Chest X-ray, PA view. Patient: 53 years old, sex M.
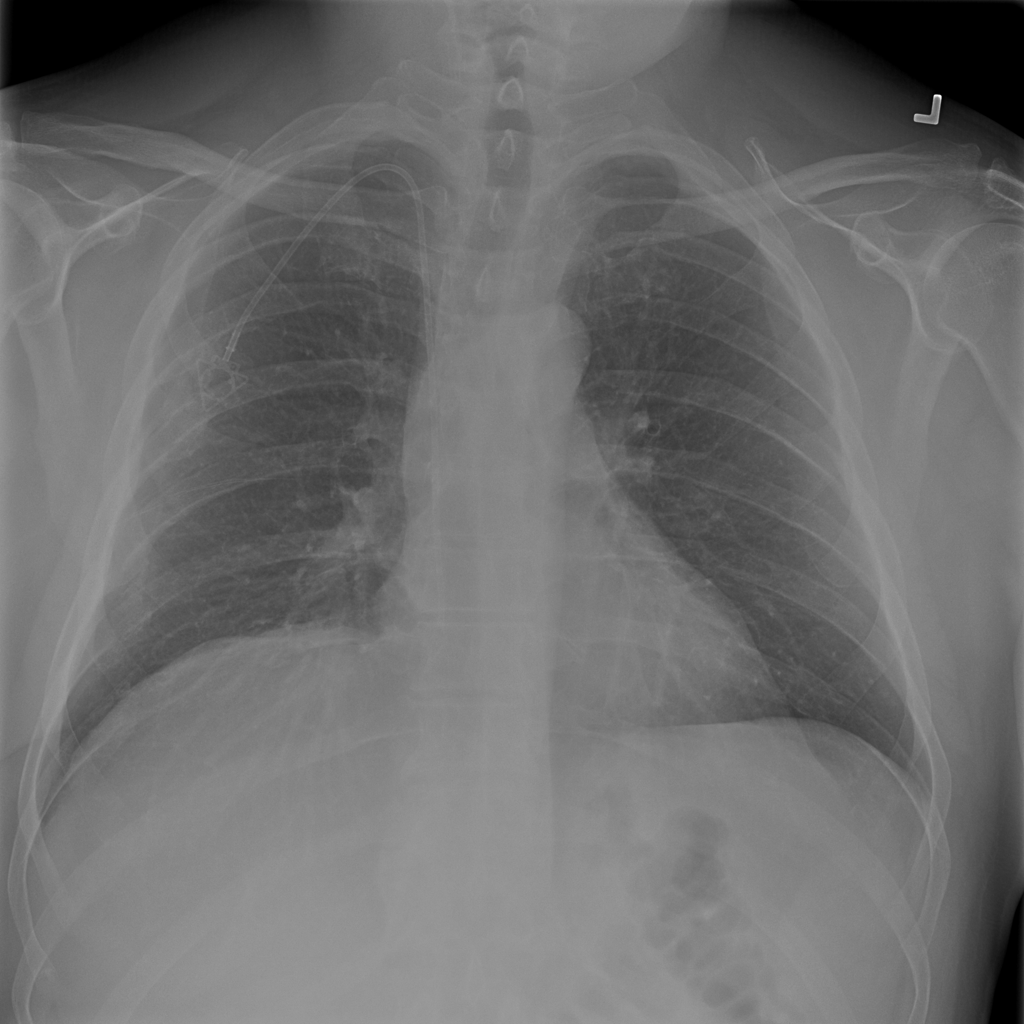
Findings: No Finding